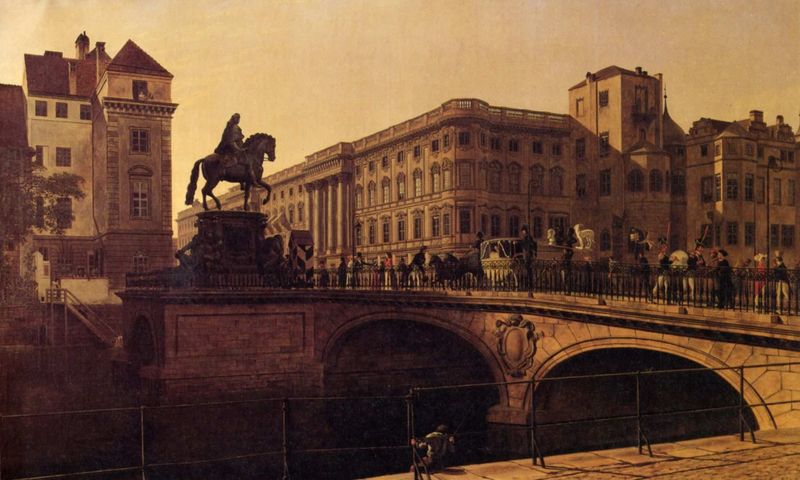
Titel: Berlin, Schloss
Künstler: Carl Wilhelm Gropius
Institution: (Privatbesitz)
Schlagwörter: baum, dunkel, gemälde, himmel, mann, schatten, wasser, weiß, aquarell, fluss, frauen, gelb, menschen, ocker, sitzen, stadt, ufer, abend, braun, fenster, frau, fussgänger, grau, hell, lampe, laterne, laternen, licht, männer, paris, pfeiler, schwarz, strasse, säule, säulen, ölbild, dach, gebäude, haus, rot, schloss, tier, tiere, zaun, beige, leute, malerei, menge, architektur, mensch, sockel, stein, steine, wache, öl, häuser, brücke, brüstung, gehen, gewässer, gitter, kanal, sonne, realismus, kind, klassizismus, personen, oper, theater, kamin, karren, pferd, pferde, reiter, schornstein, turm, skulptur, statue, bewegt, deutschland, reiten, ansicht, bogen, fassade, fassaden, naturalismus, passanten, perspektive, pflaster, vedute, zwei, dächer, mauer, gelände, kutsche, seine, wagen, joche, kai, friedrich, strom, ölgemälde, treppe, treppen, könig, soldaten, kartusche, metall, geländer, stufe, stufen, plastik, junge, ton in ton, grossstadt, stadtansicht, bögen, eingang, eisen, erker, eckhaus, berlin, stangen, medaillon, fensterrahmen, münchen, balustrade, denkmal, festung, kutscher, volk, städtisch, dachstuhl, fürst, fries, wappen, sims, gesims, risalit, mauern, portikus, isar, ross, pfer, tonig, stadtlandschaft, verkehr, repräsentation, umzug, etagen, macht, museum, spaziergänger, gelblich, joch, stockwerke, einweihung, tunnel, standbild, canaletto, angler, reiterstatue, reiterstandbild, angeln, brückenbogen, gel, hauser, pont neuf, eisengitter, strassenlaterne, mietshäuser, reiterdenkmal, doppelbogen, gebaude, würzburg, fasade, stadtschloss, häuserfront, hochhäuser, bevölkerung, kutshce, spree, stadtleben, festumzug, vergangen, lange brücke, zeune, angle, fesnterreihen, heurat, kaminlos, laternenpfosten, loius, preusen, reiterstandbild max, schlossbrücke, braun#, himmel#, ruem, poferd, gel#nder, klamin, stanbild, wittelsbacherbrücke, reiter reiterstandbild, gelender